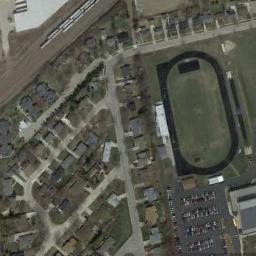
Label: ground_track_field